Question: I try to change the color from a UIPopoverControler on iOS 5. To do so, I use a subclass of UIPopoverBackgroundView that I assign to my popover like this:
'''
self.popover.popoverBackgroundViewClass = [KWPopoverBackgroundView class];
'''
My popover is now black as I defined in my KWPopoverBackgroundView class but I still have a problem with the appearance. The back button (Medals) of the navigationController inside my popover is still blue. I want everything unified in black. How do I get rid of this blue color?

I tried to change the tintColor of my navigationController.navigationBar but of course the popover does'nt care about that.
Is there a way to fix this in iOS 5.0 ? (My app is on the AppStore, I don't want a ugly hack to fix this) Thank you.
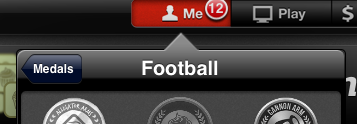
Answer: Ok, I just found how to change the tint color from the UINavigationController back button (or other UIBarButtonItems) inside the UIPopoverController.
With UIPopoverBackgroundView you can only change background and arrow images. To change the other items appearance you have to use UIAppearance with something like the following.
'''
// Set the UIBarButtonItem(s) inside UIPopoverController class to dark gray
[[UIBarButtonItem appearanceWhenContainedIn:[UIPopoverController class], nil]
setTintColor:[UIColor colorWithWhite:0.1f alpha:1.0f]];
'''